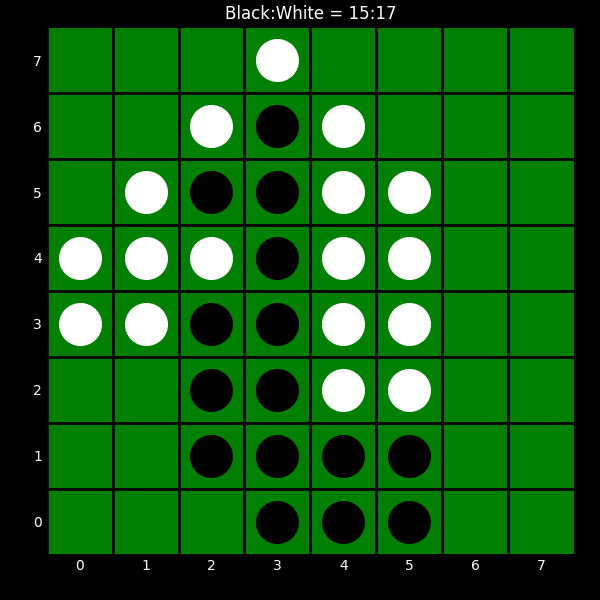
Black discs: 15
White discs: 17